Interaction volume radius: 5 \u00c5
Interaction volume height: 20 \u00c5
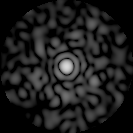
Disorder parameter: 0.7986